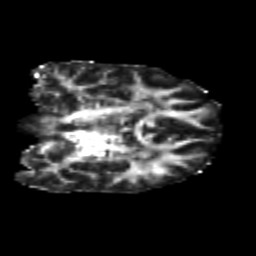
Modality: FA
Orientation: coronal
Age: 21
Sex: female
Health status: healthy
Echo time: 0.074 s